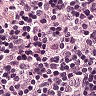
Metastatic tissue present: no